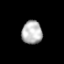
Tissue: prostate
Cell type: T cells
Senescence score: 0.3375
Nuclear area (px): 464
Mean DAPI intensity: 182.483